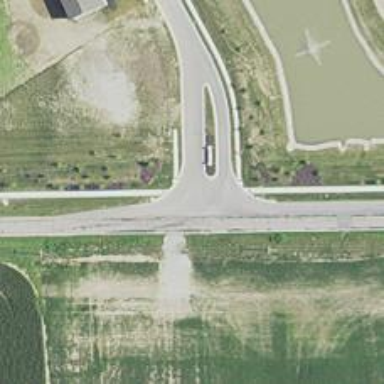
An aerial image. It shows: Unmarked crossing on the road.